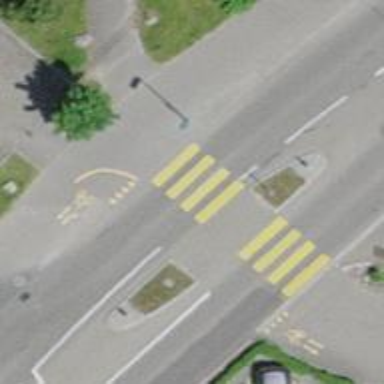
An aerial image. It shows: Zebra crossing on the road.